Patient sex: F
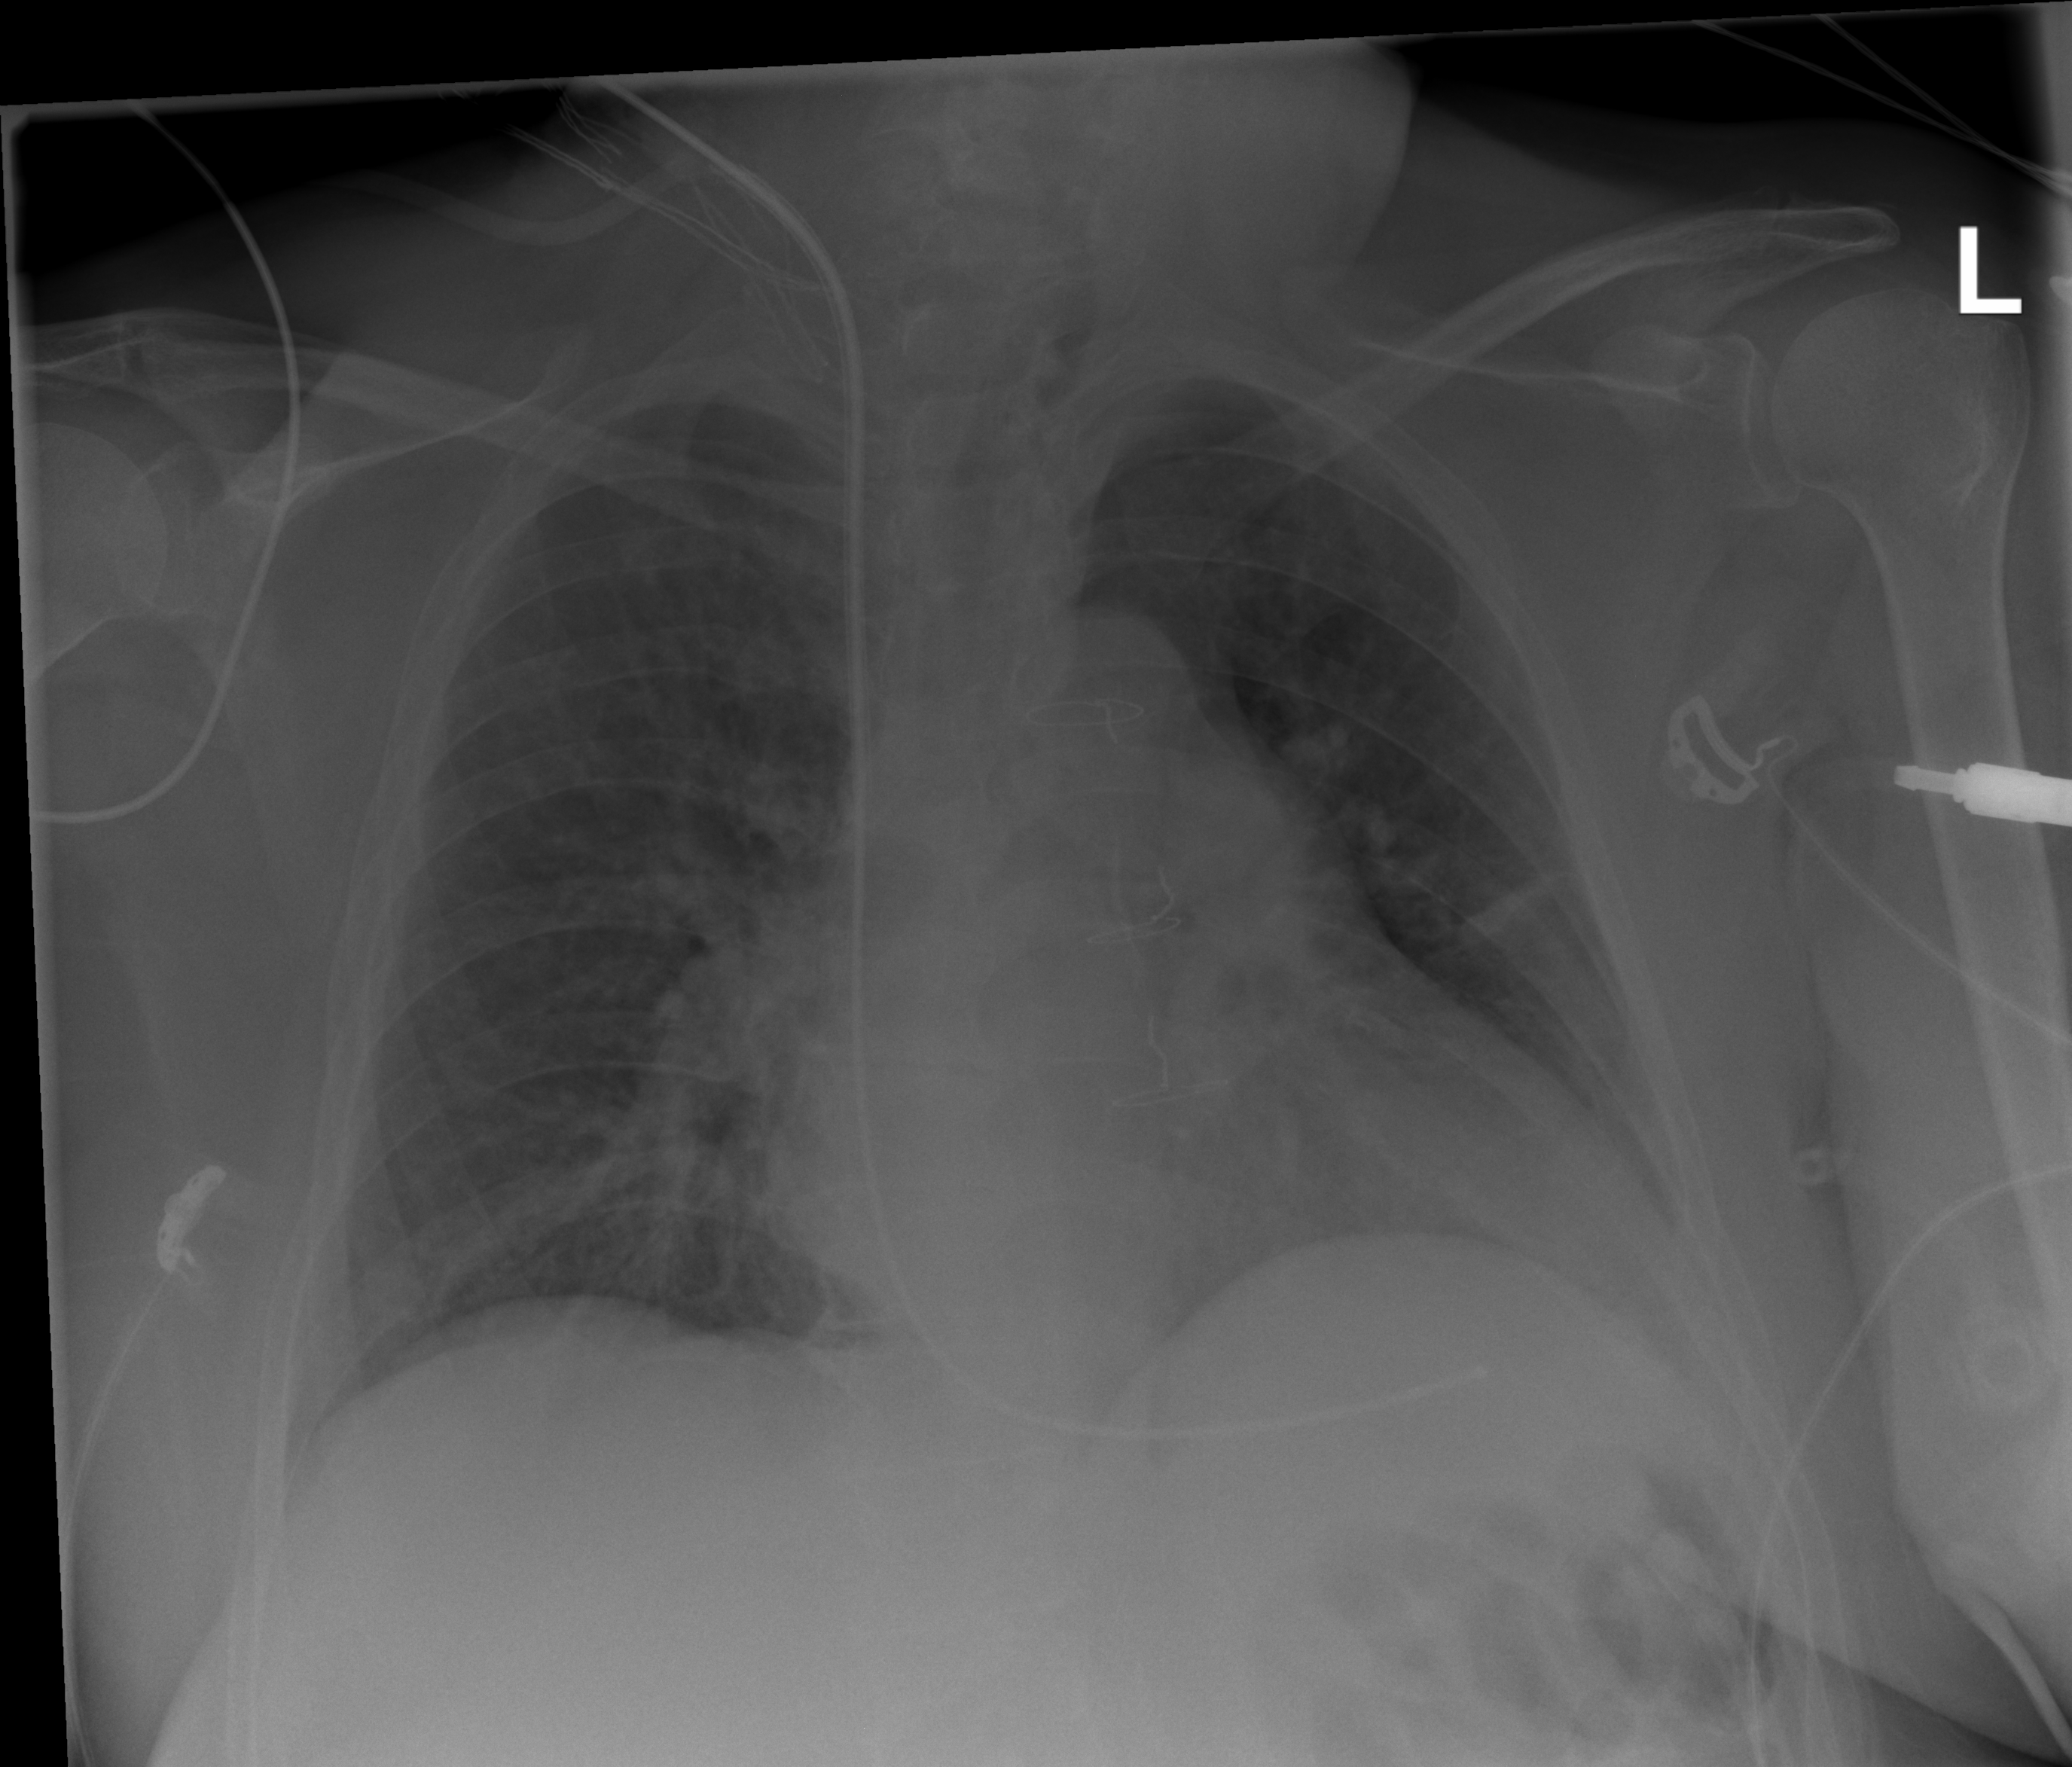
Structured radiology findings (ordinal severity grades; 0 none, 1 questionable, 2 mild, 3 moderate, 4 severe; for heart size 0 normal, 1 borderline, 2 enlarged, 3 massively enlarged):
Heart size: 2
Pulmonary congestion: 0
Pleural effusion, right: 0
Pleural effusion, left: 0
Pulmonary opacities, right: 0
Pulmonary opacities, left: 0
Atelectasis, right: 2
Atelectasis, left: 2